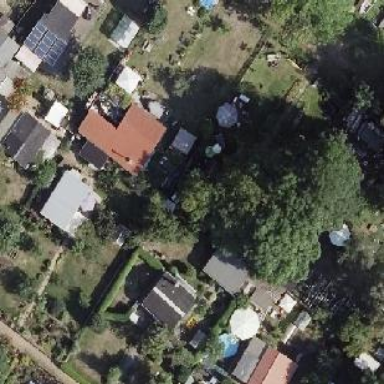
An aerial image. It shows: Plot in the allotments surrounded by hedge.